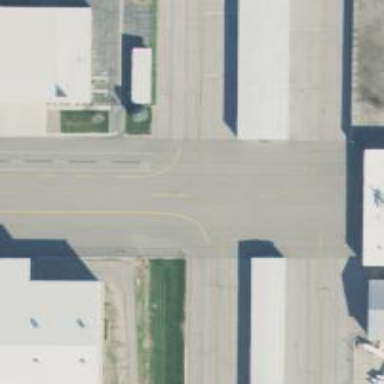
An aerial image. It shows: View of taxiway at the airport.